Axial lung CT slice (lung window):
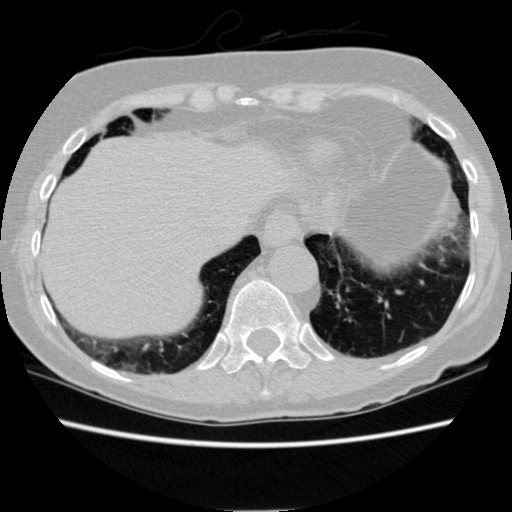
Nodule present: no